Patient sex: F
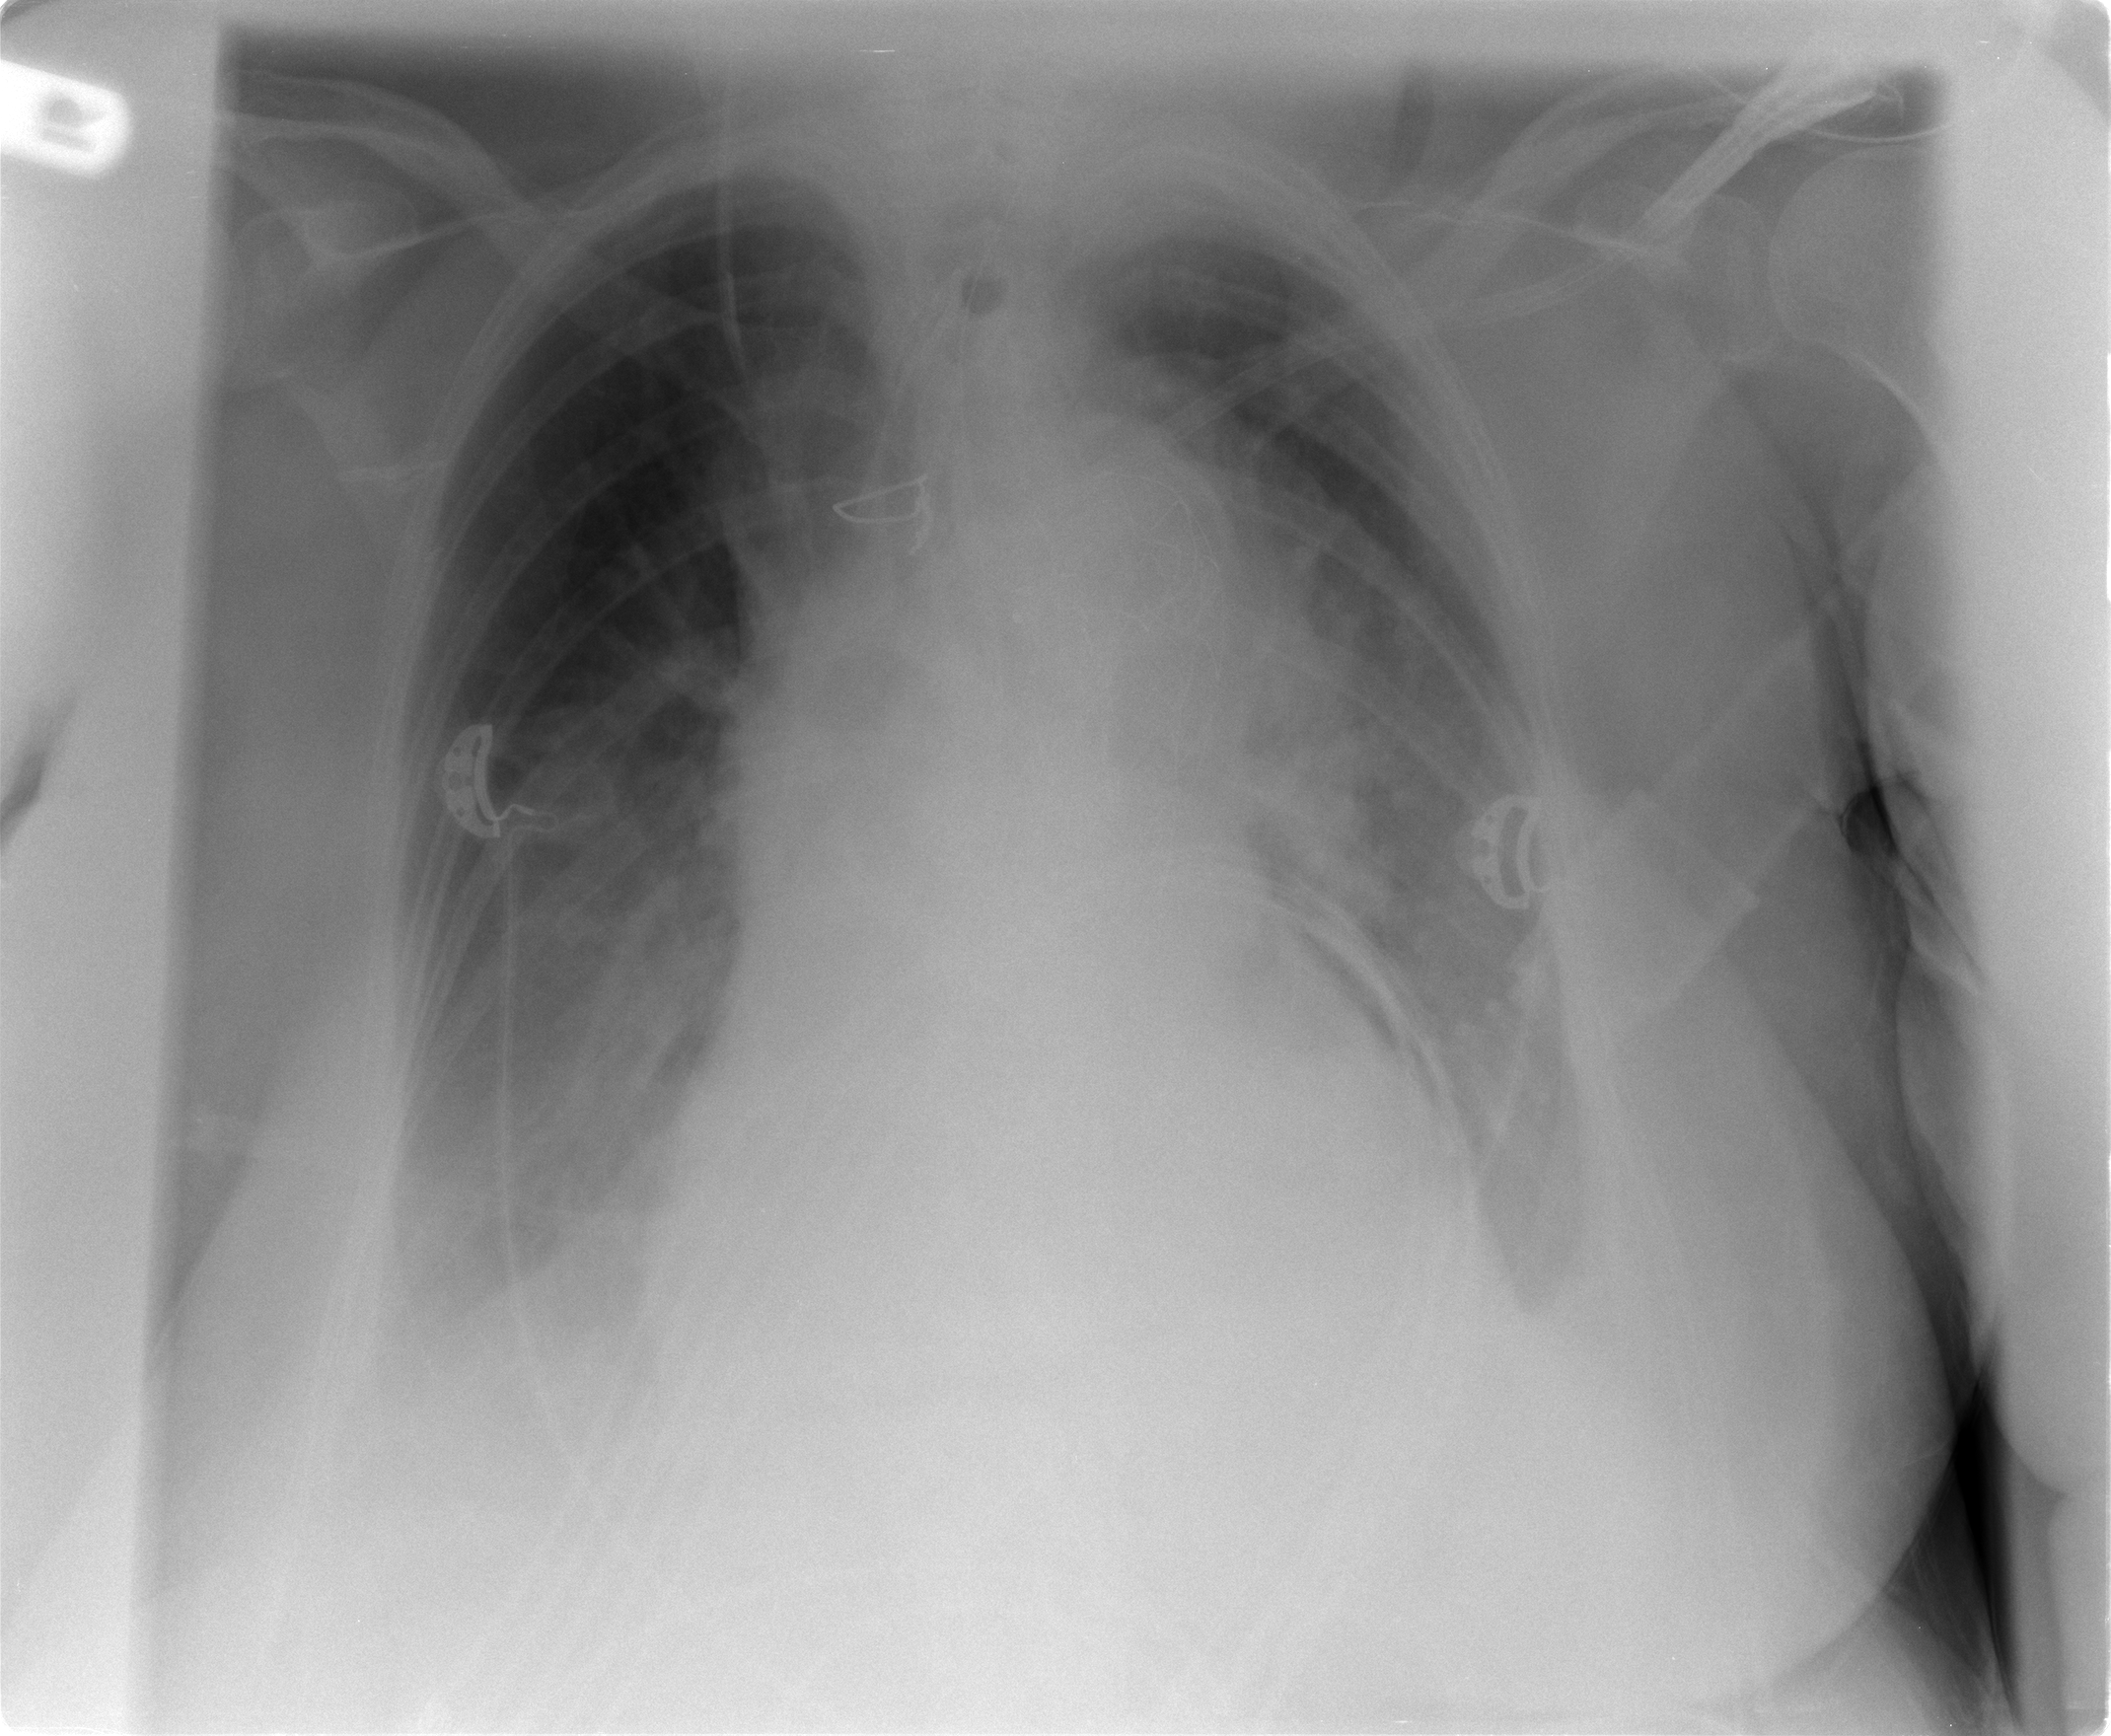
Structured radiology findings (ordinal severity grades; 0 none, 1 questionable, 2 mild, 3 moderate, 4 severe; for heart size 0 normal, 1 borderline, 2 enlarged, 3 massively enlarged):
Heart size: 2
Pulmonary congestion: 2
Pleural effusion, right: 2
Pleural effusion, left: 2
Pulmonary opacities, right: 1
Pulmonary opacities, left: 2
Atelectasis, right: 2
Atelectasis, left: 2